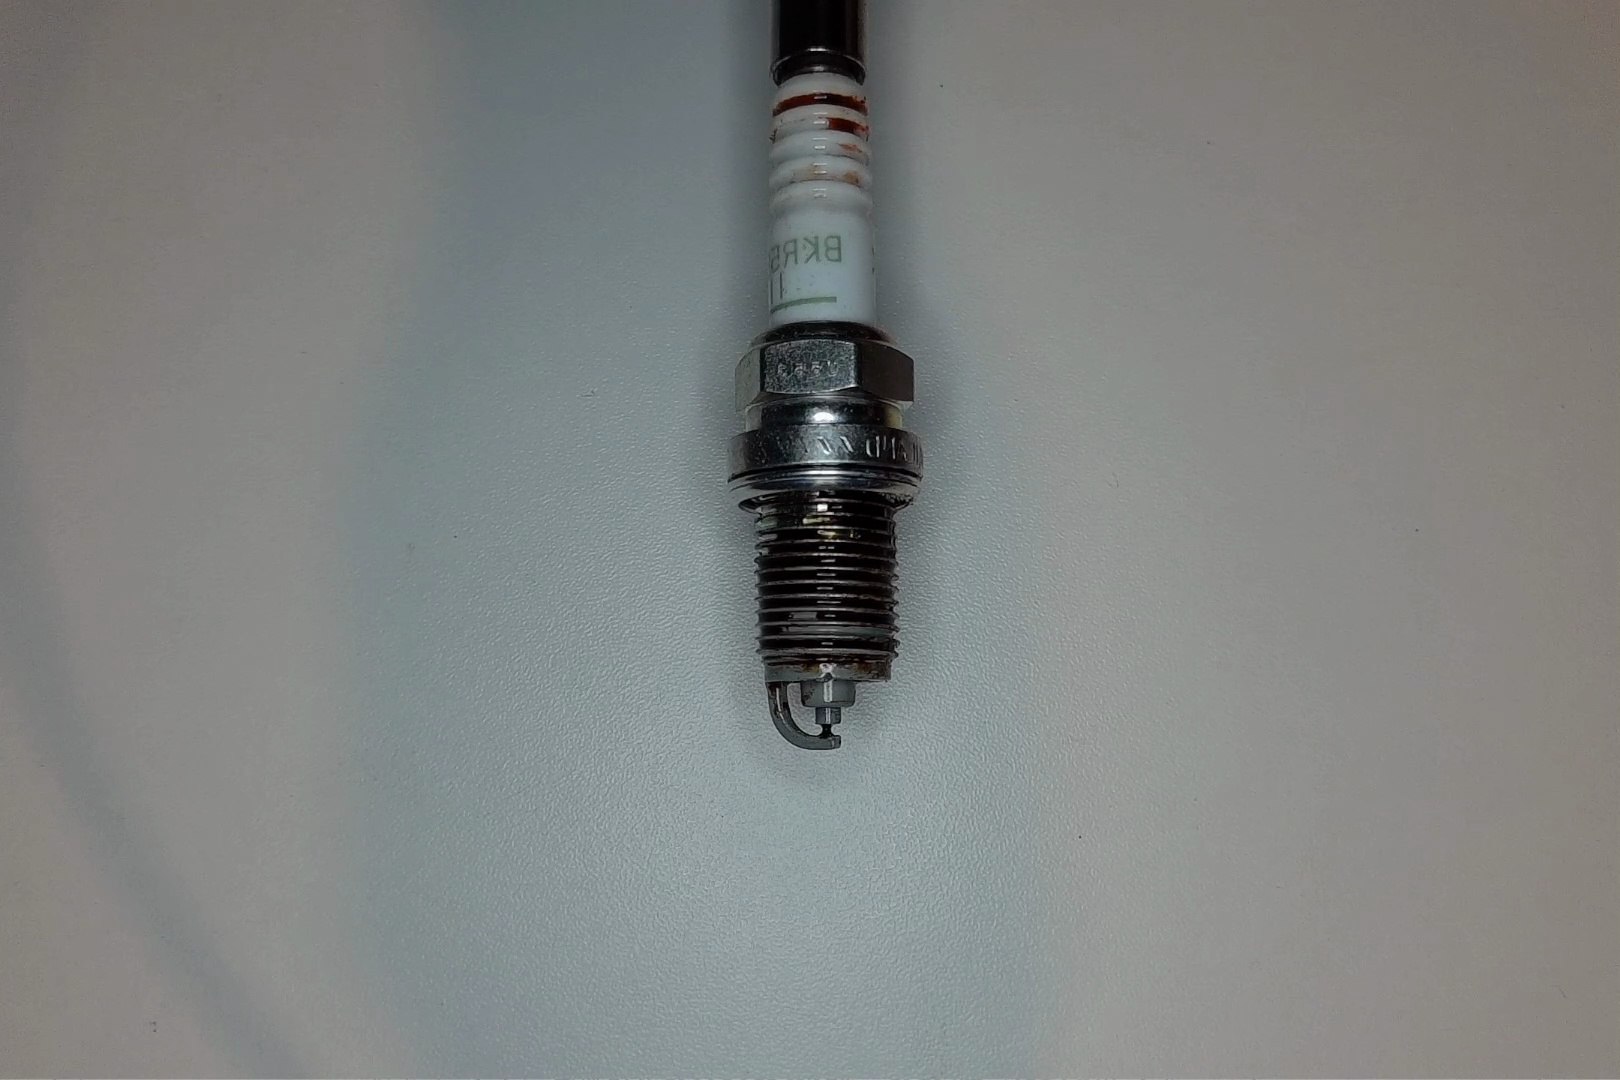
Label: anomaly